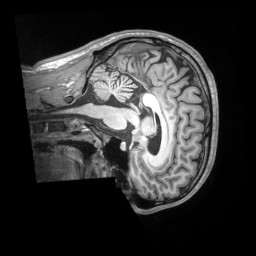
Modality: T1w
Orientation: sagittal
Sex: male
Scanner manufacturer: siemens
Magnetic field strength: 3 T
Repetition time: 2.53 s
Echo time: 0.00164 s